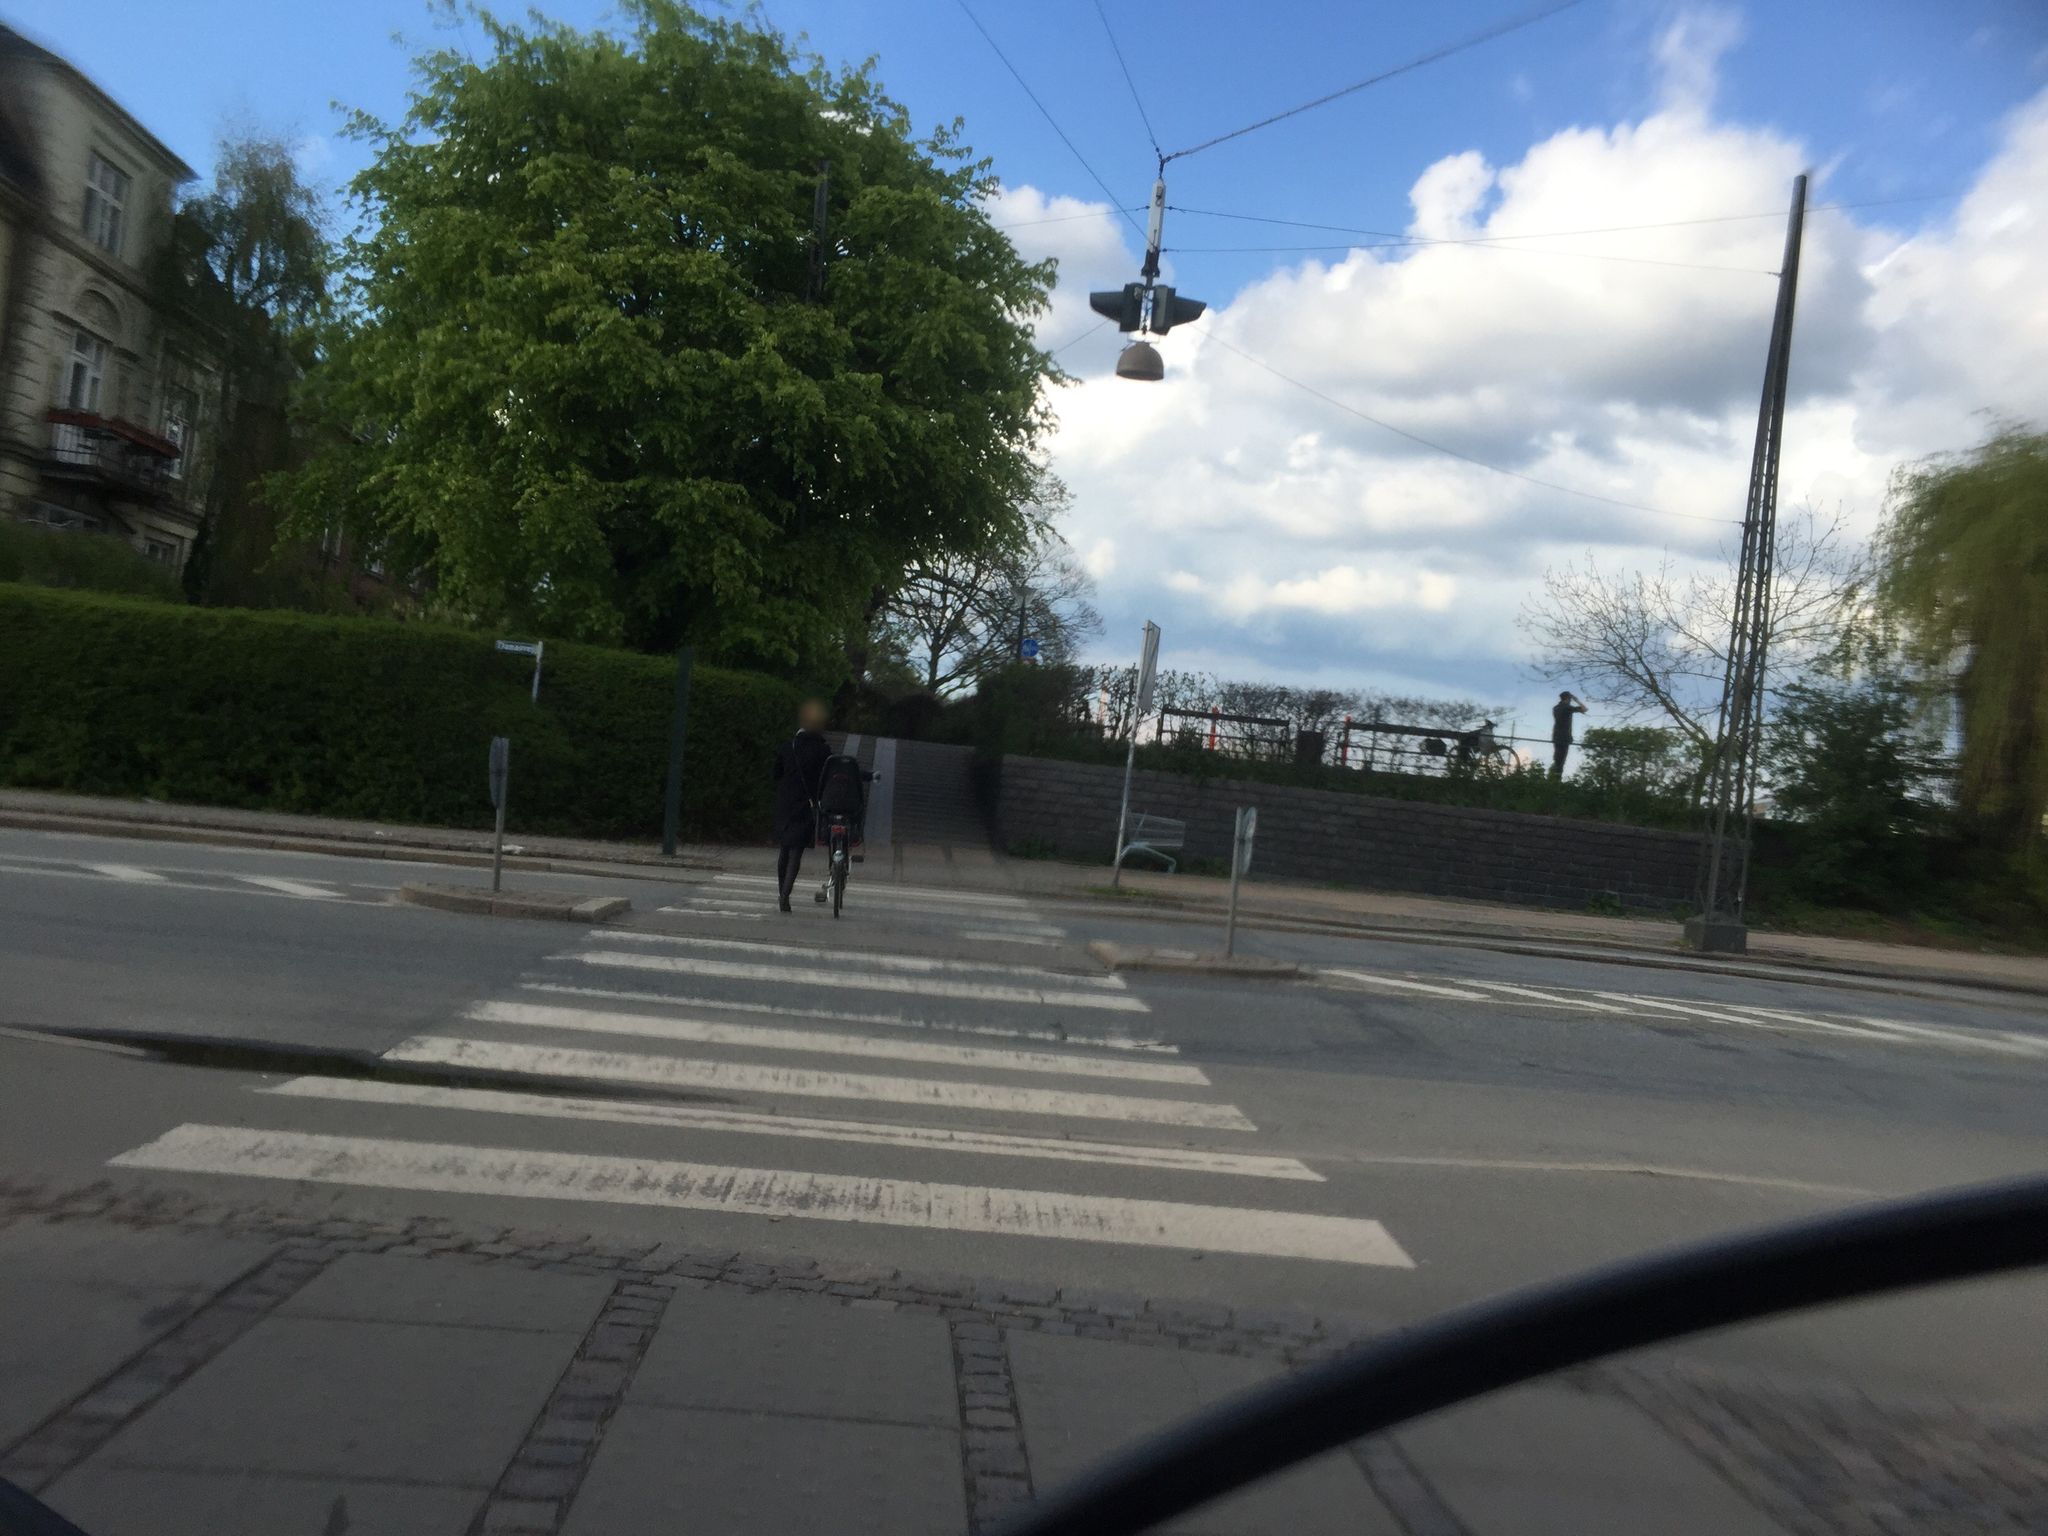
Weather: clear
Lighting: day
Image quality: good
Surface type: cycling surface
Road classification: footway, cycleway, steps
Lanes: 2
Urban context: urban centre
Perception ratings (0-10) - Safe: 4.87, Lively: 8.53, Beautiful: 7.9, Boring: 5.52, Depressing: 3.85, Wealthy: 3.69